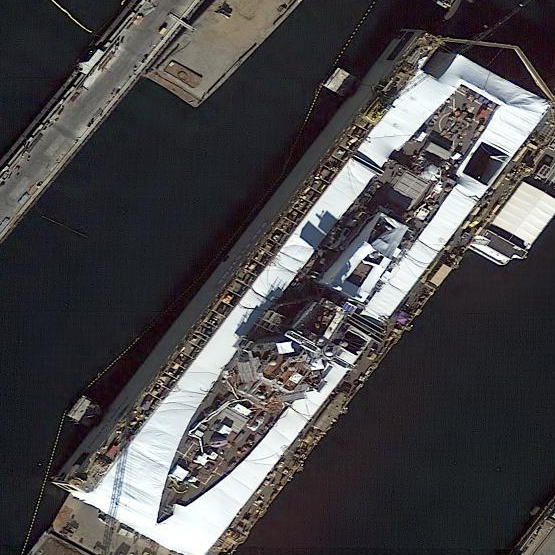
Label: Arleigh_Burke-class_destroyer